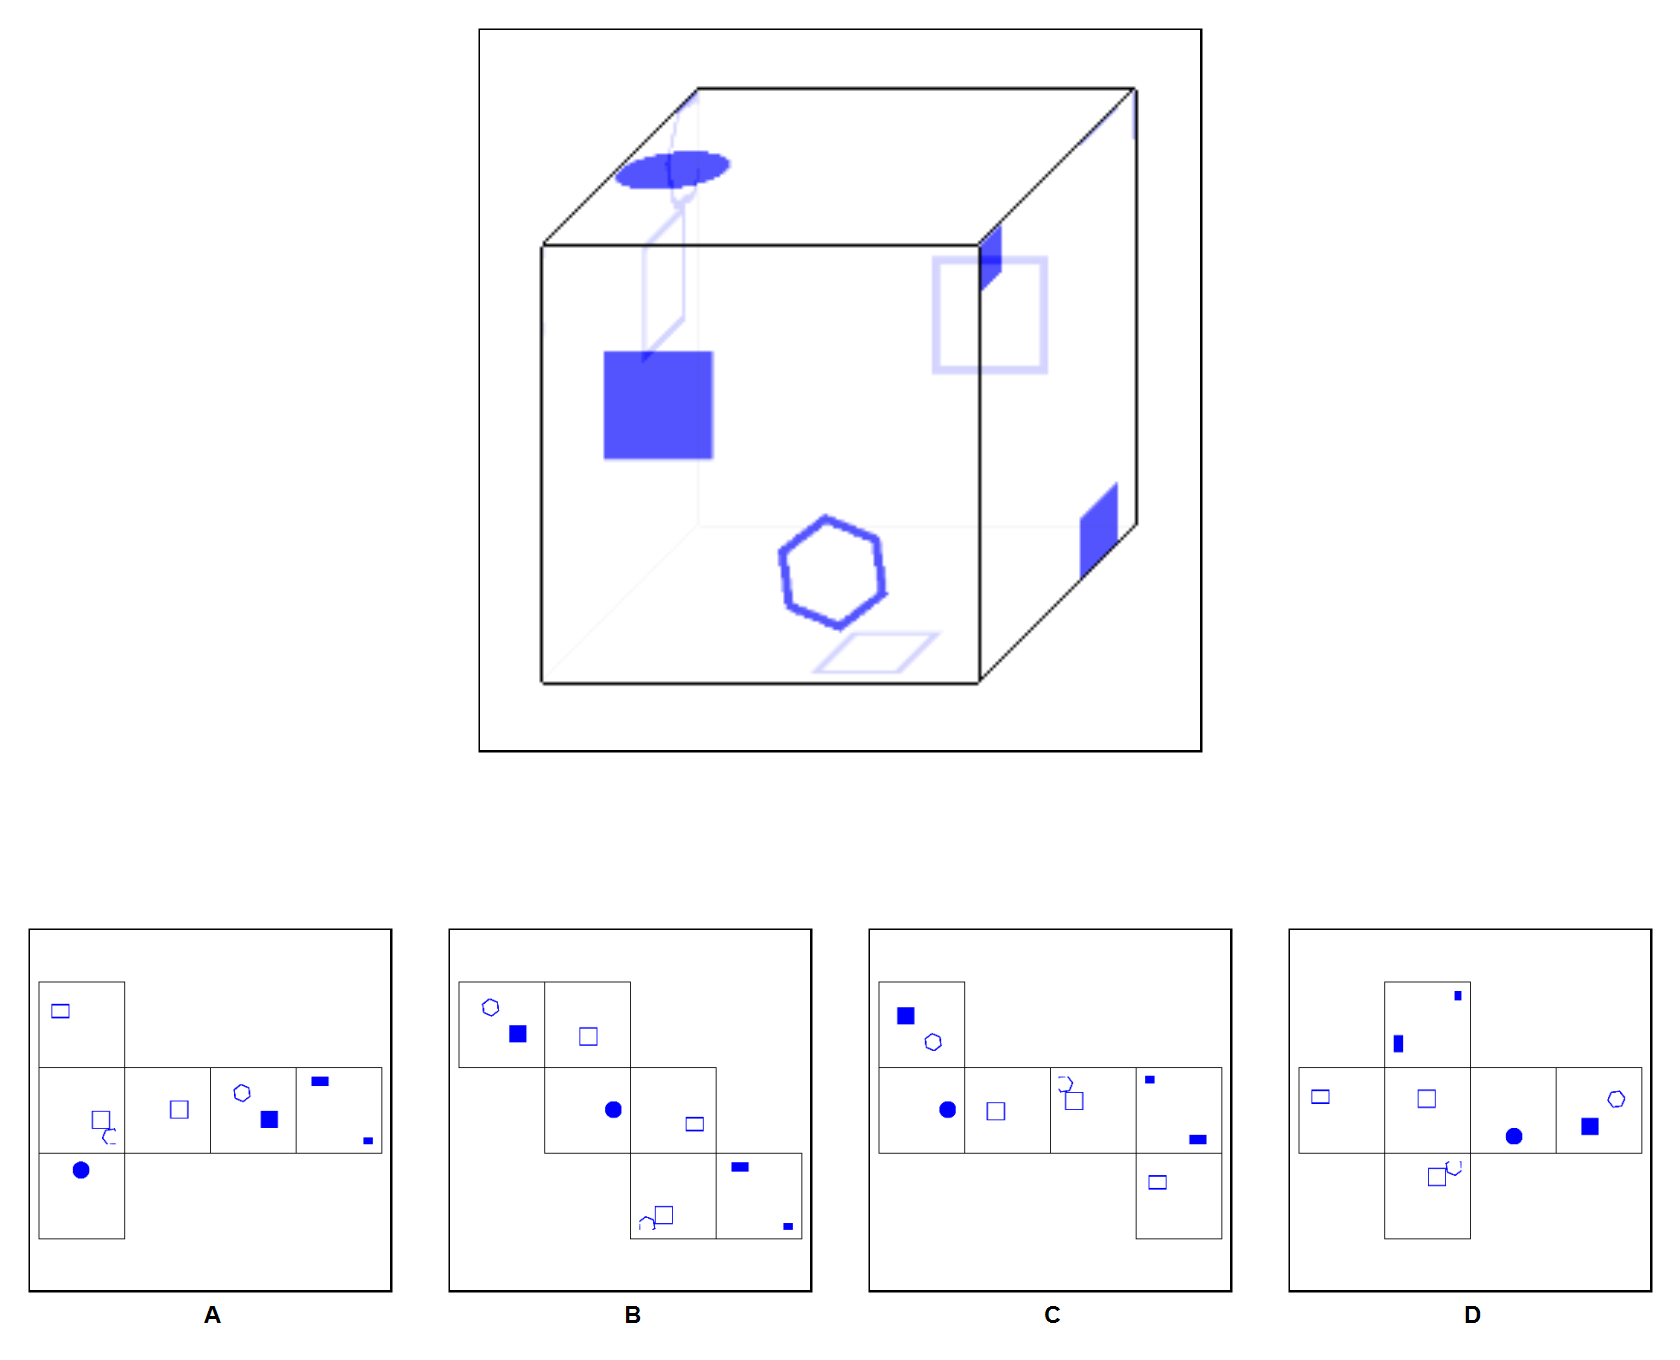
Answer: D